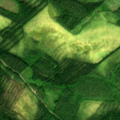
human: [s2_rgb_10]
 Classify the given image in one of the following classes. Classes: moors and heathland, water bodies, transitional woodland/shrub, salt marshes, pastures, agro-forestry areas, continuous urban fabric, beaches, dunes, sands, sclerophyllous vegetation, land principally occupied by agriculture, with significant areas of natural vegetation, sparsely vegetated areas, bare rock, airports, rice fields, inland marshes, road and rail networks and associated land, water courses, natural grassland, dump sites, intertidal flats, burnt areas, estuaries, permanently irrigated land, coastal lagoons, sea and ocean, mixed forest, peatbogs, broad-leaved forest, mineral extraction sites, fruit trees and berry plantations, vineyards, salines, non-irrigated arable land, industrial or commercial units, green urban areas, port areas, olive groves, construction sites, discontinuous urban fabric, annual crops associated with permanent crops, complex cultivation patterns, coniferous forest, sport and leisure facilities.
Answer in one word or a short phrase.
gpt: coniferous forest, mixed forest, transitional woodland/shrub, peatbogs